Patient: sex M, age 67
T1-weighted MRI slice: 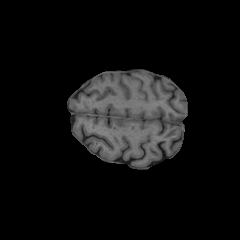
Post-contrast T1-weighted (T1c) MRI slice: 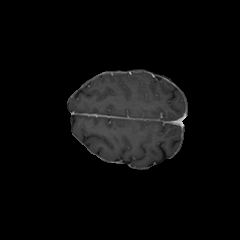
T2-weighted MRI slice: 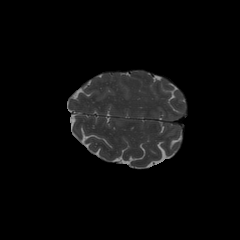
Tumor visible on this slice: no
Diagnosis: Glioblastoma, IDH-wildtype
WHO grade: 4